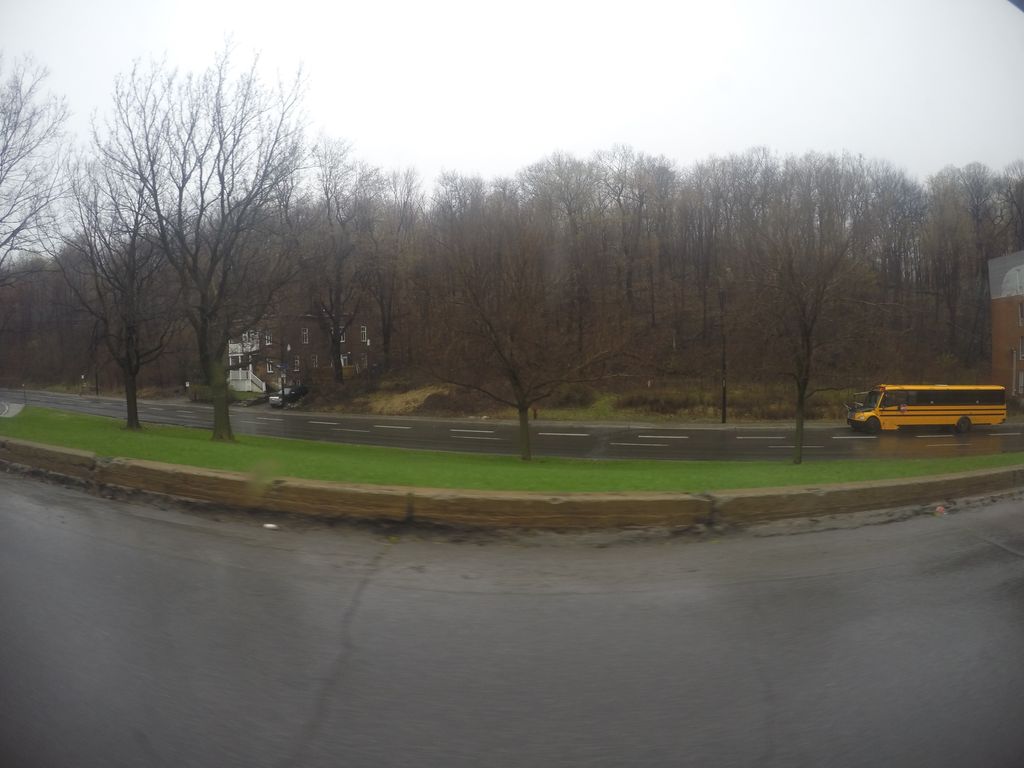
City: montreal